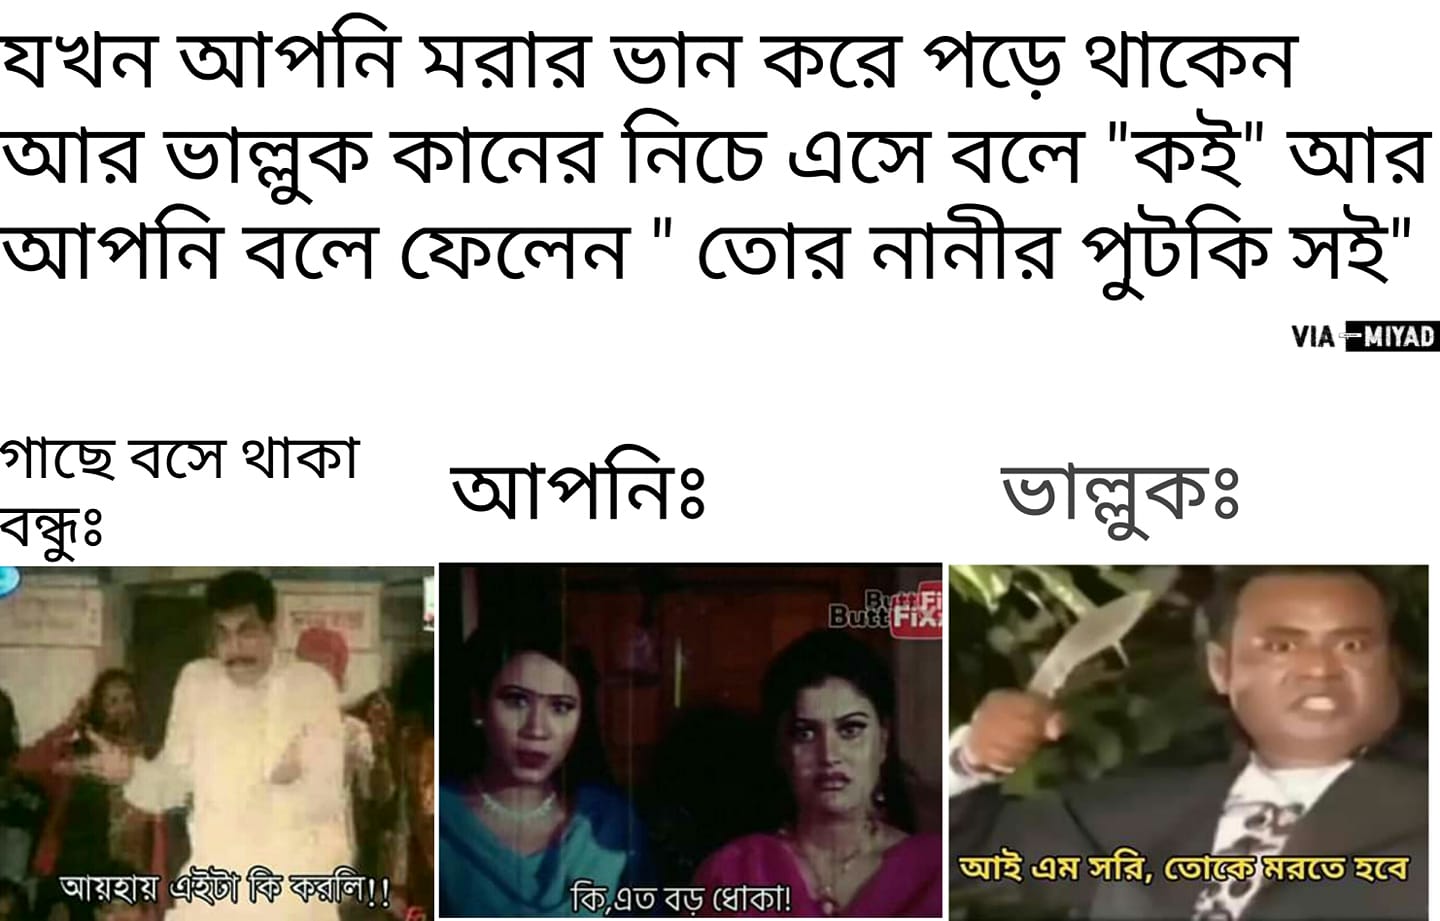
Caption: যখন আপনি মরার ভান করে পড়ে থাকেন আর ভাল্লুক কানের নিচে এসে বলে " কই " আর আপনি বলে ফেলেন " তোর নানীর পুটকি সই "     গাছে বসে থাকা বন্ধুঃ আয়হায় এইটা কি করলি !!       আপনিঃ  কি এত বড় ধোকা !     ভাল্লুকঃ    আই এম সরি , তোকে মরতে হবে
Label: non-hate